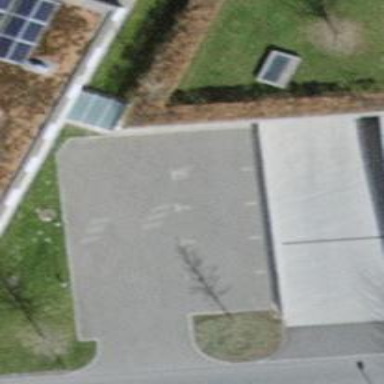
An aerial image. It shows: Service road with surface made of paving stones.